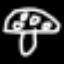
Label: mushroom